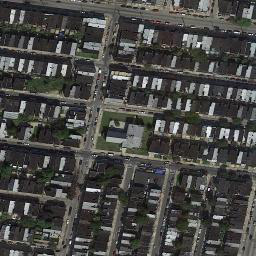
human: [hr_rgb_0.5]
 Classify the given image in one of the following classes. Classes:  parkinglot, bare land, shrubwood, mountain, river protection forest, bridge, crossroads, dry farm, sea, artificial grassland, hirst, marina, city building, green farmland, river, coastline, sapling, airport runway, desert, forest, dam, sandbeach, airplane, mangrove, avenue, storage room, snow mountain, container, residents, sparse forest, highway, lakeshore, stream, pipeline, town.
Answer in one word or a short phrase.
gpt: town